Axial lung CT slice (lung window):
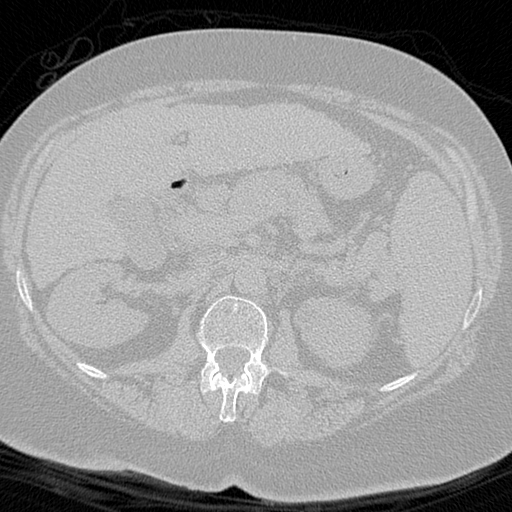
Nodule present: no